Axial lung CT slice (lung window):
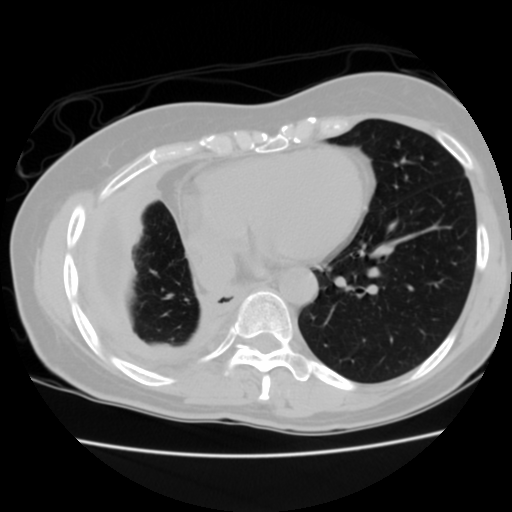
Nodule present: no